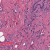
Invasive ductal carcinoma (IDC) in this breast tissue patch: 0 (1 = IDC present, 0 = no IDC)